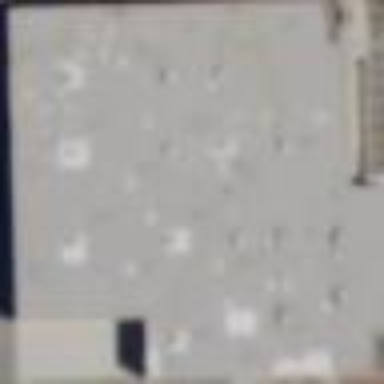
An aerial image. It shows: Warehouse building.